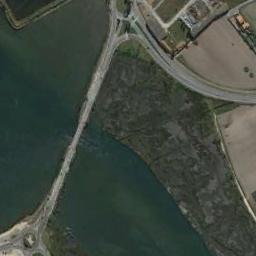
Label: bridge